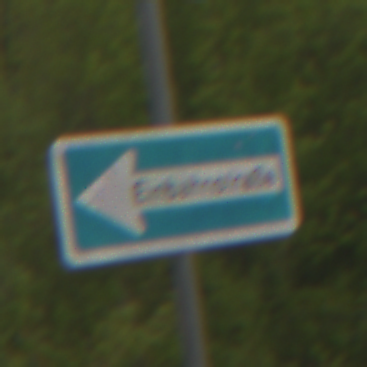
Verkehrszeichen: EinbahnstrasseLinksweisend
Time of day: MorningAfternoon
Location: Outdoor (Nature)
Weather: Overcast
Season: NotSpecified
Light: Natural